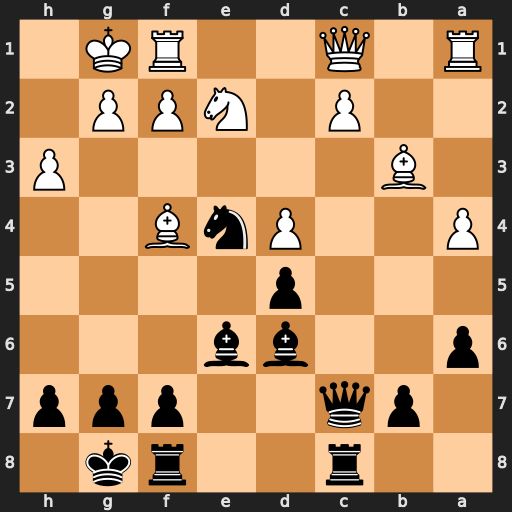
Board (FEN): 2r2rk1/1pq2ppp/p2bb3/3p4/P2PnB2/1B5P/2P1NPP1/R1Q2RK1
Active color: b
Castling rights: -
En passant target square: -
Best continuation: Nc3 Nxc3 Bxf4